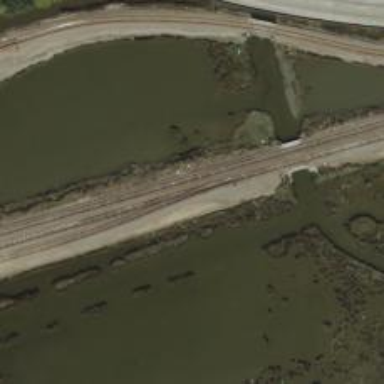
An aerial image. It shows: Railway track.